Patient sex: M
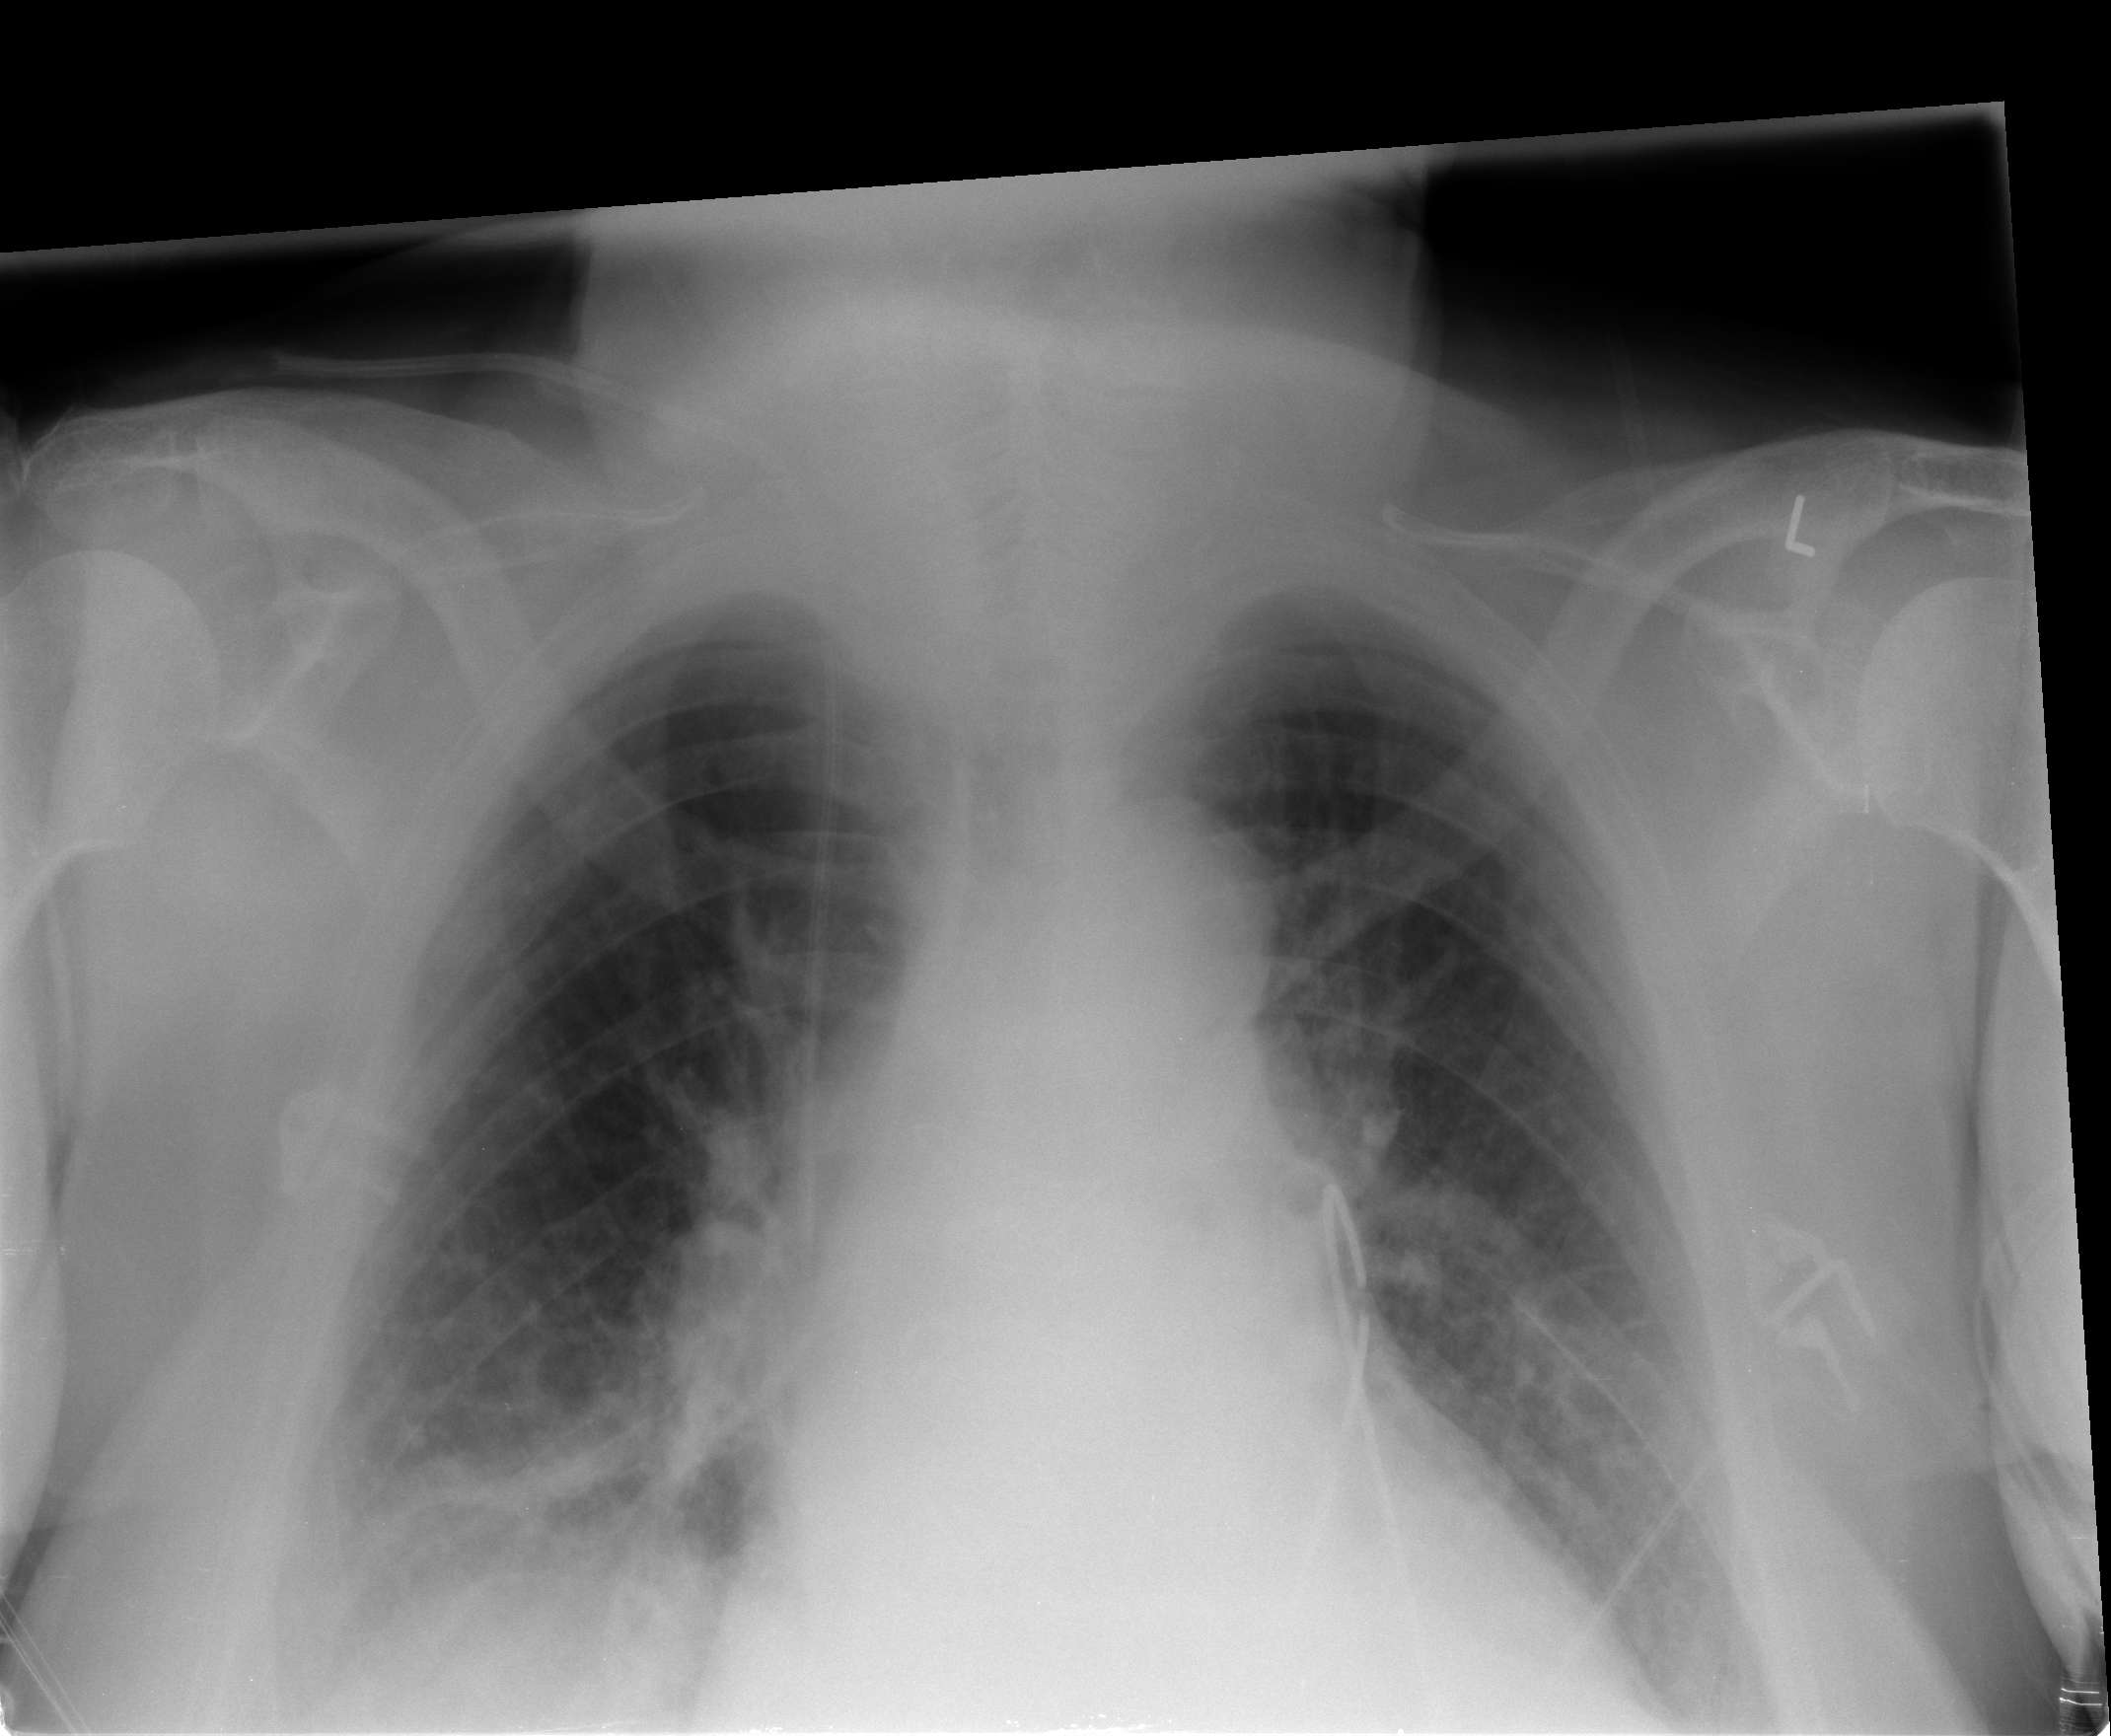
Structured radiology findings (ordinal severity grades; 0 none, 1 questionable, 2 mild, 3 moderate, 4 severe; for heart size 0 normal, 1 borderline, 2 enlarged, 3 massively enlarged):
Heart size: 2
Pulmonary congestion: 2
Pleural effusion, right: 2
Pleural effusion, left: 2
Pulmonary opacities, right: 1
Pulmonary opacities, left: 2
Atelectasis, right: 2
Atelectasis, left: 2